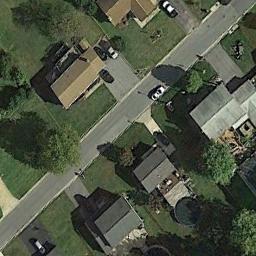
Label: medium_residential